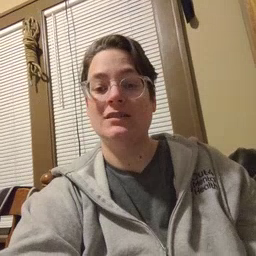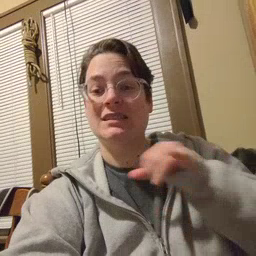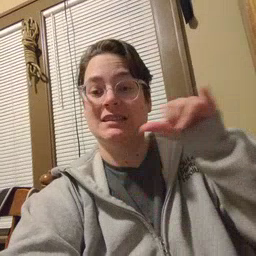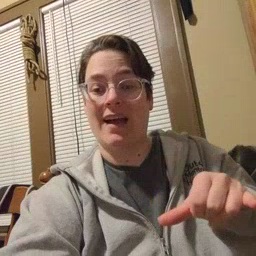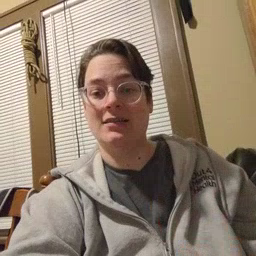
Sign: stay